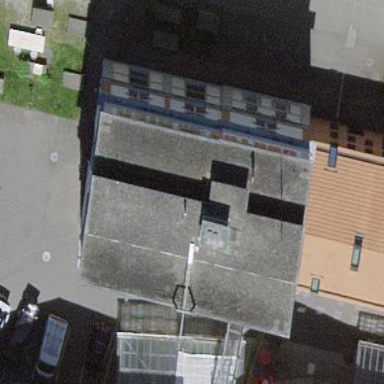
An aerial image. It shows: Gabled building.